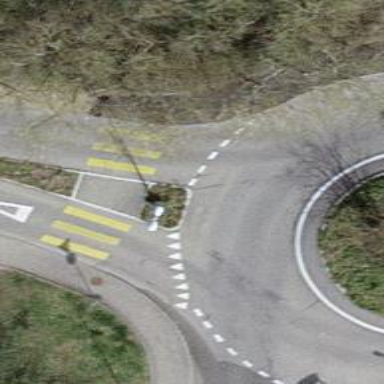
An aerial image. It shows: Tertiary road with asphalt surface leading to roundabout.